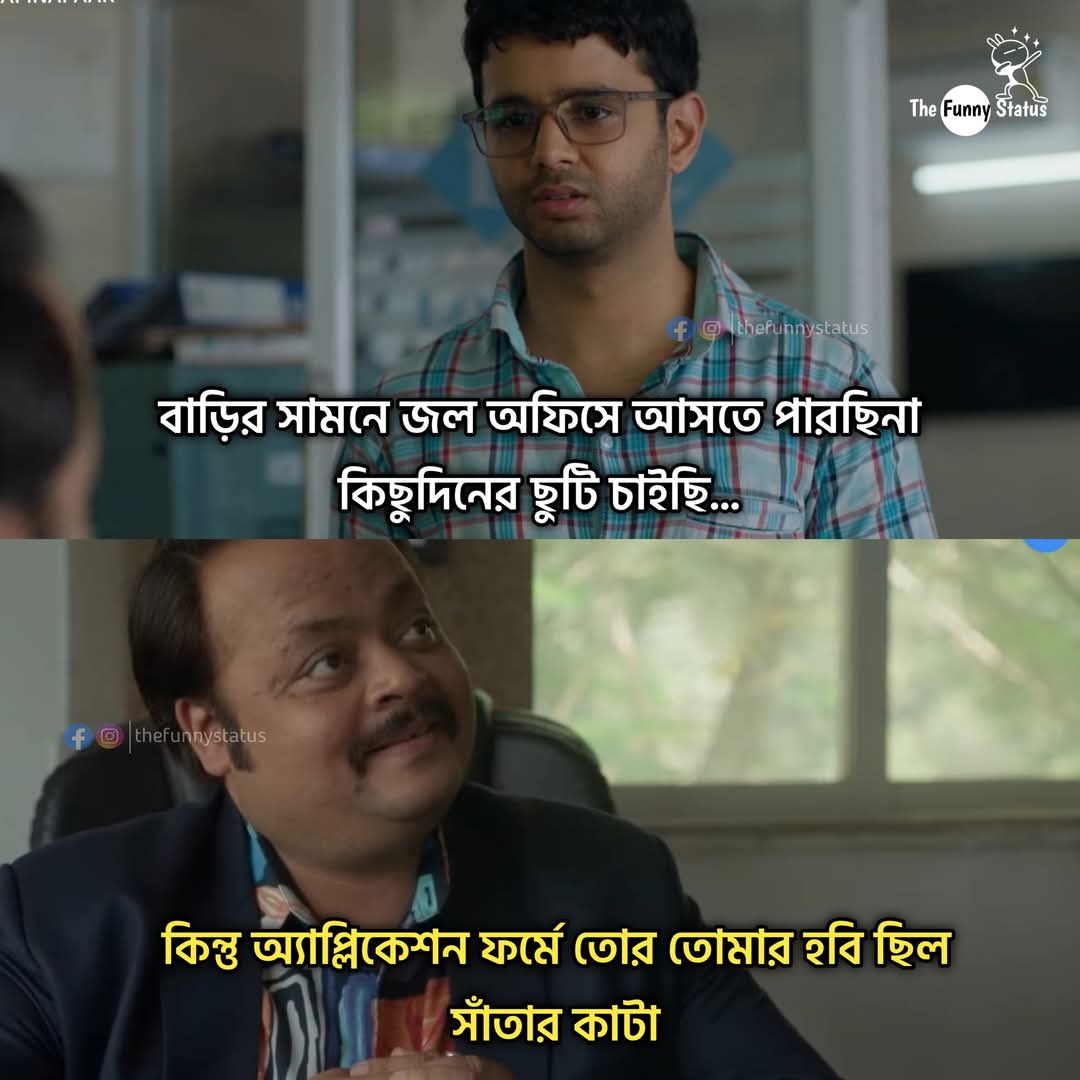
Text: বাড়ির সামনে জল অফিসে আসতে পারছিনা কিছুদিনের ছুটি চাইছি....
কিন্তু অ্যাপ্লিকেশন ফর্মে তোর তোমার হবি ছিল সাঁতার কাটা
Label: Non Hate